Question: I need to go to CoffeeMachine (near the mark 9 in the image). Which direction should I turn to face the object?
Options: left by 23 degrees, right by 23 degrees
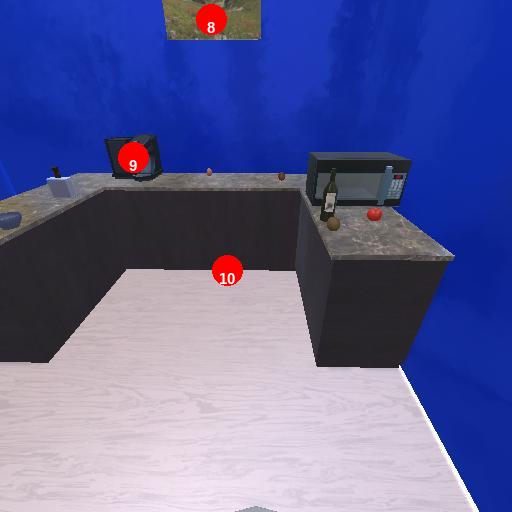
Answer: left by 23 degrees